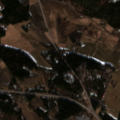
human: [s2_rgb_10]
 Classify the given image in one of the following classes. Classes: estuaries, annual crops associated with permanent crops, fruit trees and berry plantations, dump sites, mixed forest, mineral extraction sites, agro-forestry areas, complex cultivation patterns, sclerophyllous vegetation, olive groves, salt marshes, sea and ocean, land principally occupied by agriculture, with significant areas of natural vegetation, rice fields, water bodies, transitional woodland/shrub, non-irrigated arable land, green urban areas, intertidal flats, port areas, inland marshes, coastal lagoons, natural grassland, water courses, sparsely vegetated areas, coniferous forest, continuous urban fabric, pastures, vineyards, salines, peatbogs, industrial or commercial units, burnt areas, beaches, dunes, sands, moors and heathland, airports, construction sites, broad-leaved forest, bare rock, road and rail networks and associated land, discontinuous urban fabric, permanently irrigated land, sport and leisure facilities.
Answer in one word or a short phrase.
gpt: non-irrigated arable land, land principally occupied by agriculture, with significant areas of natural vegetation, mixed forest